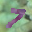
Label: 7